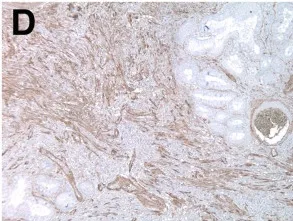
Histological findings. Diffuse positive immunostaining of smooth muscle actin (D). . Anti-actin immunoperoxidase, 4x obj).
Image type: pathology (immunostaining)